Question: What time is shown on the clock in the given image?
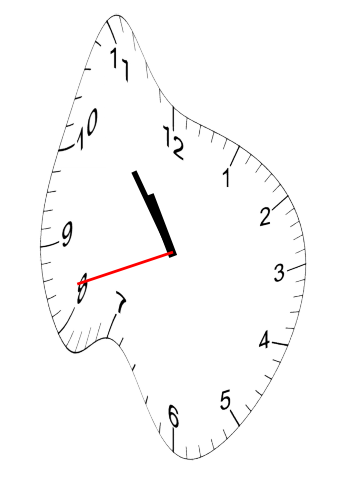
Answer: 10:53:42